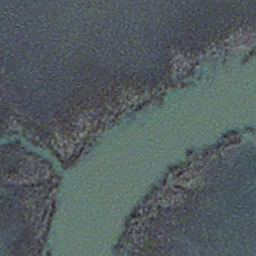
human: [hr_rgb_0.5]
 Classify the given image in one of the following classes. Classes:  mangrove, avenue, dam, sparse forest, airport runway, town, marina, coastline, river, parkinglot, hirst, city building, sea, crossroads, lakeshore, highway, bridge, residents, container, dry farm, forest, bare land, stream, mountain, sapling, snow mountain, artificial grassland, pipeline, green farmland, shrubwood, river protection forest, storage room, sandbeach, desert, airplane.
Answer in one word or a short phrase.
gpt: stream